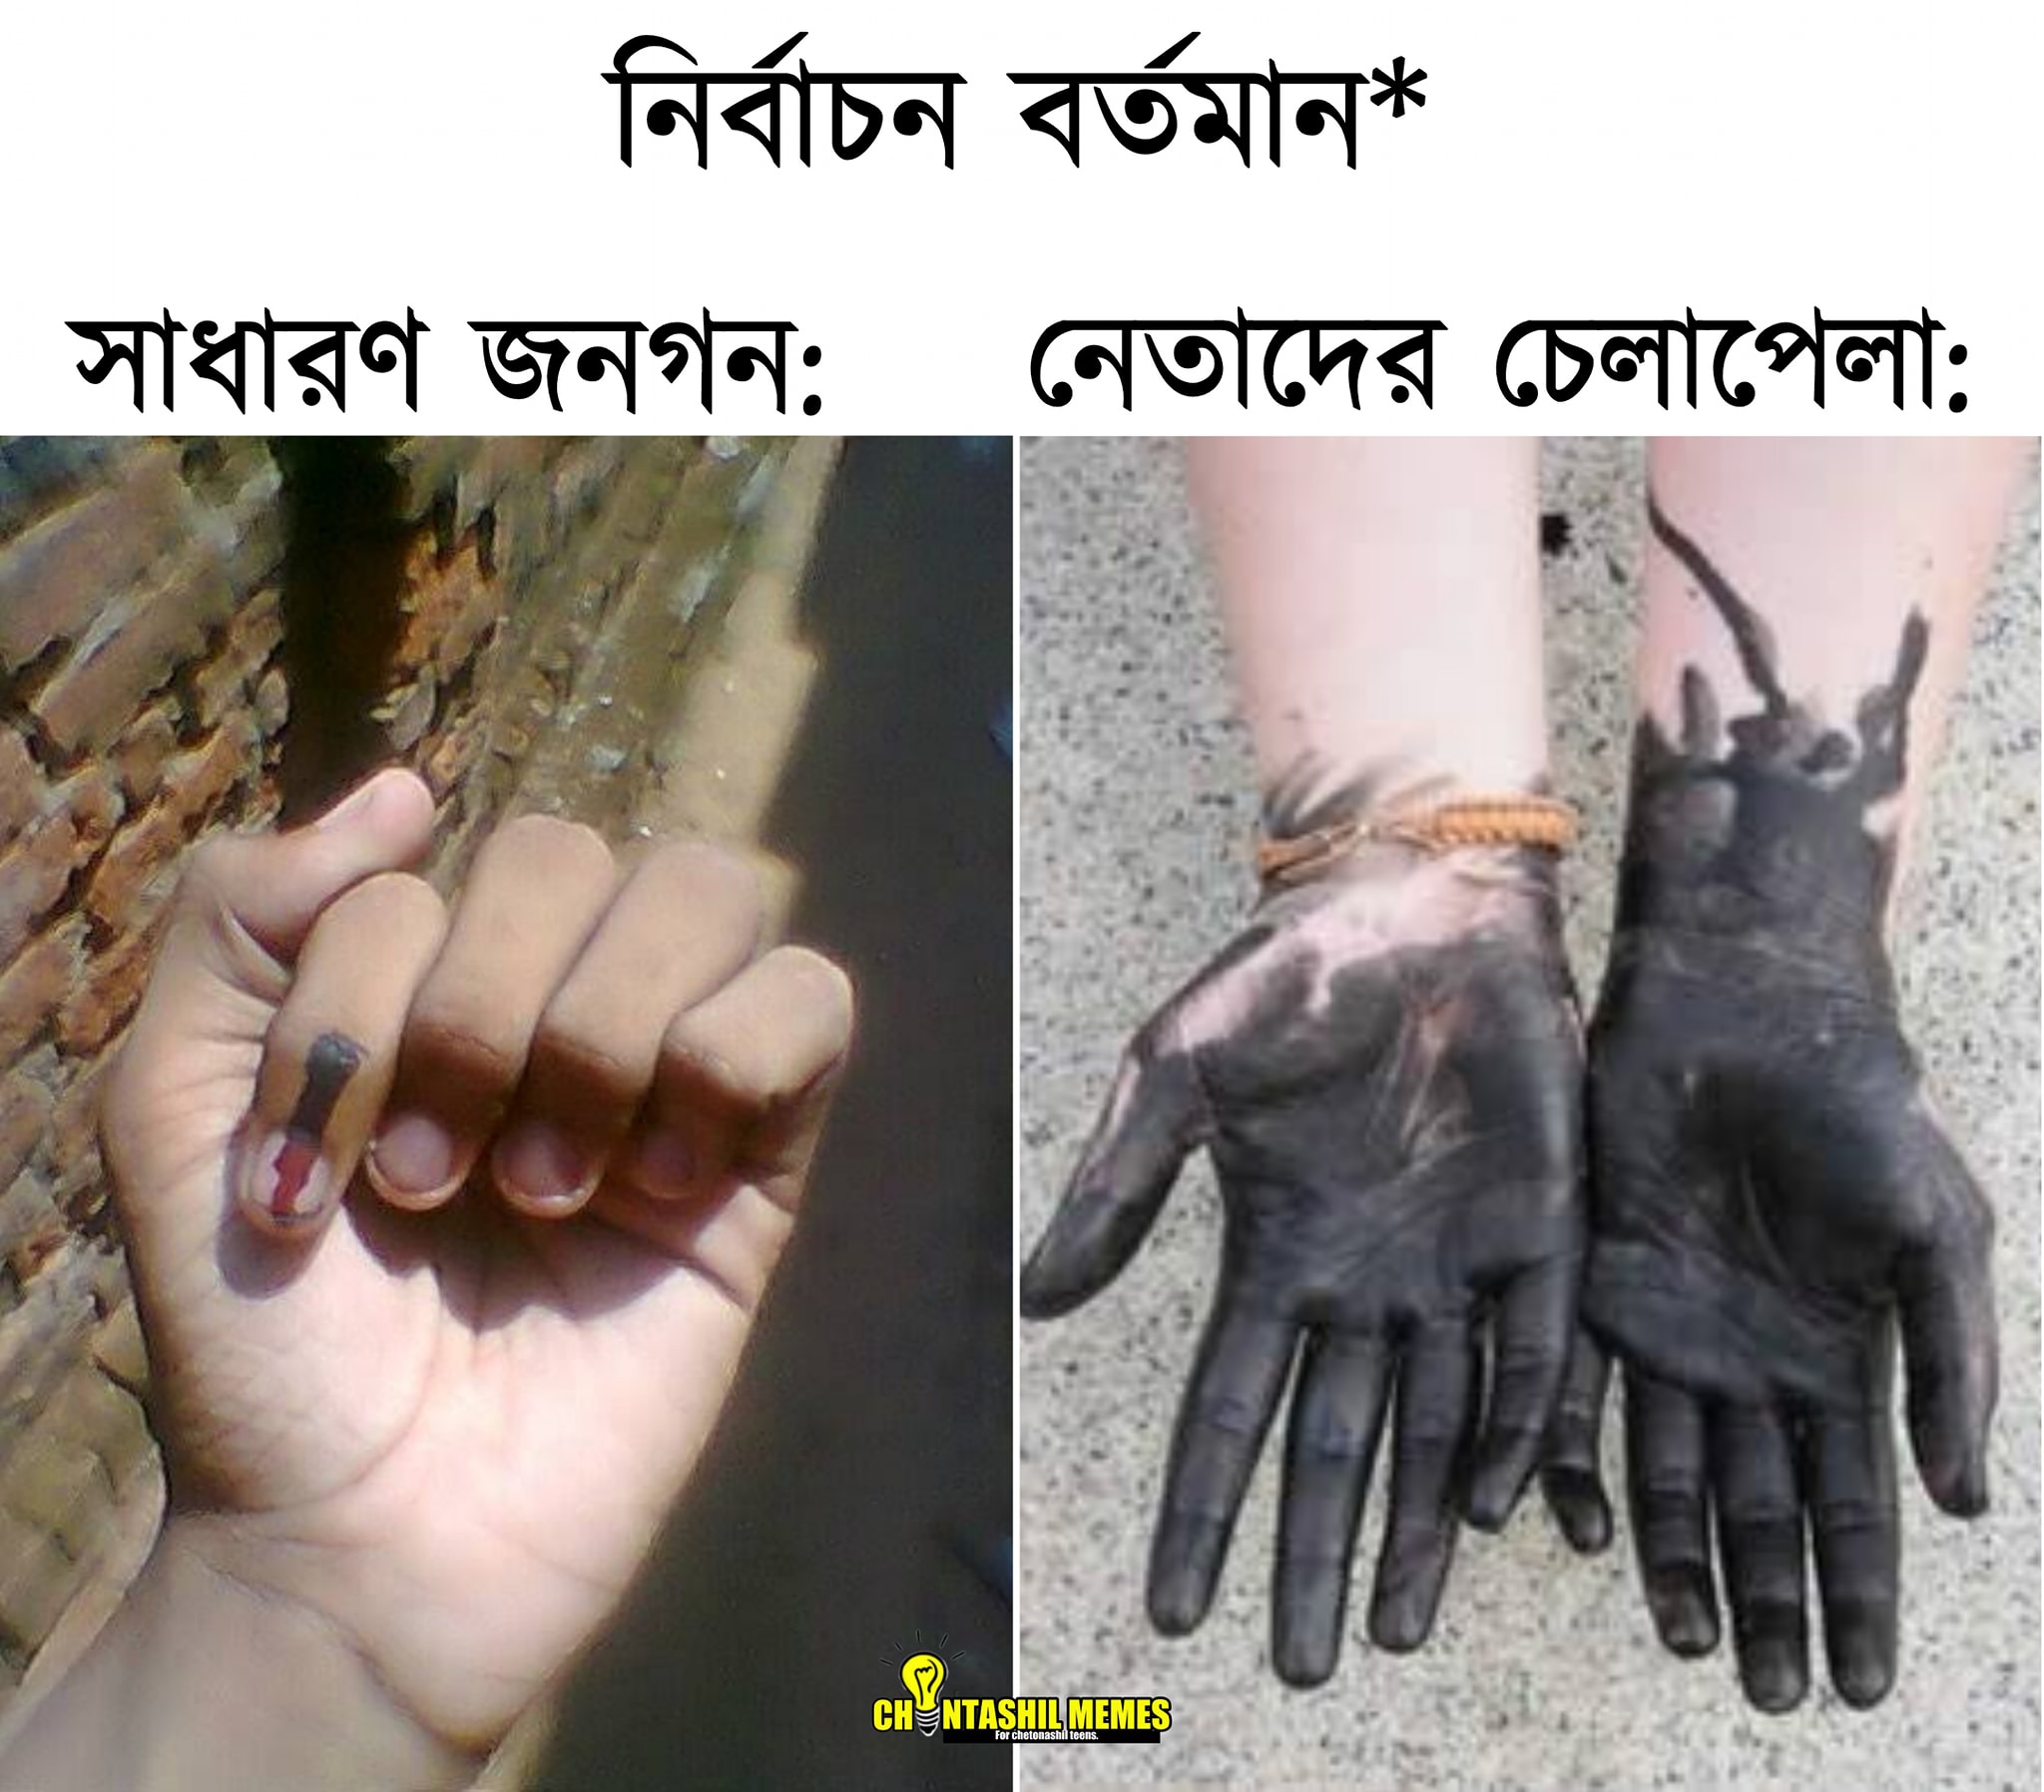
Caption: নির্বাচন বর্তমান*     সাধারণ জনগন:   নেতাদের চেলাপেলা:
Label: non-hate